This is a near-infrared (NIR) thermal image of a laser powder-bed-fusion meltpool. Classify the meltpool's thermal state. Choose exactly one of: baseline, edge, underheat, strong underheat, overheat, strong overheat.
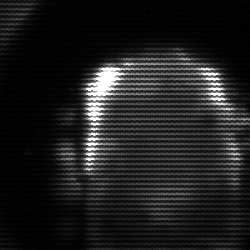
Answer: baseline